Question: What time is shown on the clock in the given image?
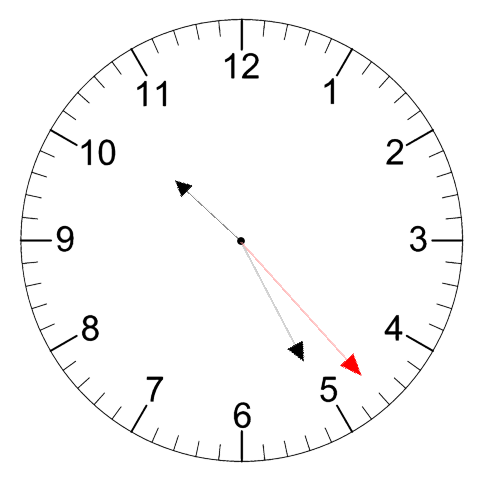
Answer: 10:25:23